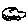
Label: car